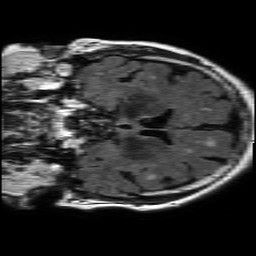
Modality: FLAIR
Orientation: coronal
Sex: female
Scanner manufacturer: philips
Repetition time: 11 s
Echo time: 0.125 s